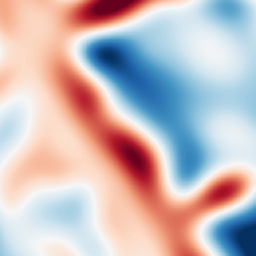
Category: multiscale
Decomposition family: log
Decomposition parameters: sigma: 20
Upsampling method: nearest
Upsampling parameters: scale: 2
Upsampling scale: 2